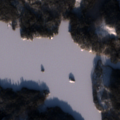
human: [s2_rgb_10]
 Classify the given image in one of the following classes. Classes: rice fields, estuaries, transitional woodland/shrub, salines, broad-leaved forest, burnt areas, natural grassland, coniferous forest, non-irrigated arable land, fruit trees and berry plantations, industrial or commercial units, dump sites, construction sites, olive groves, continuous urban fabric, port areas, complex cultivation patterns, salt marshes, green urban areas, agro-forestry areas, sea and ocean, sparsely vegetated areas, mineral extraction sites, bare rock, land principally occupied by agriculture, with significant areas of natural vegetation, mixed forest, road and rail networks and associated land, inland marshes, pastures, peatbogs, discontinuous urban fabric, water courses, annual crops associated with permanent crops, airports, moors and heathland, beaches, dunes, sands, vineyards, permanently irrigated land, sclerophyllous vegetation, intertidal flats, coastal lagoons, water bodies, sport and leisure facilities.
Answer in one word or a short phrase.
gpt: coniferous forest, mixed forest, water bodies